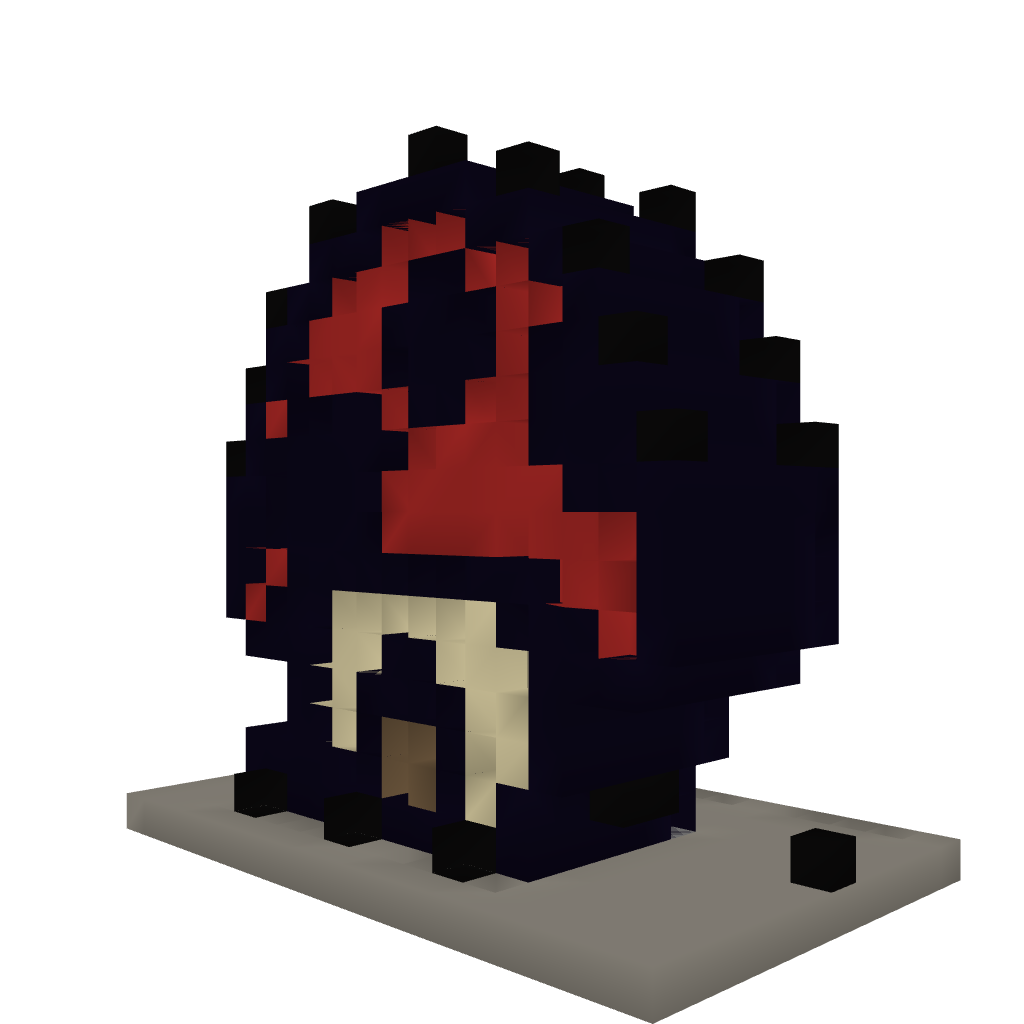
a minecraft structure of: MB3 Mushroom house